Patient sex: M
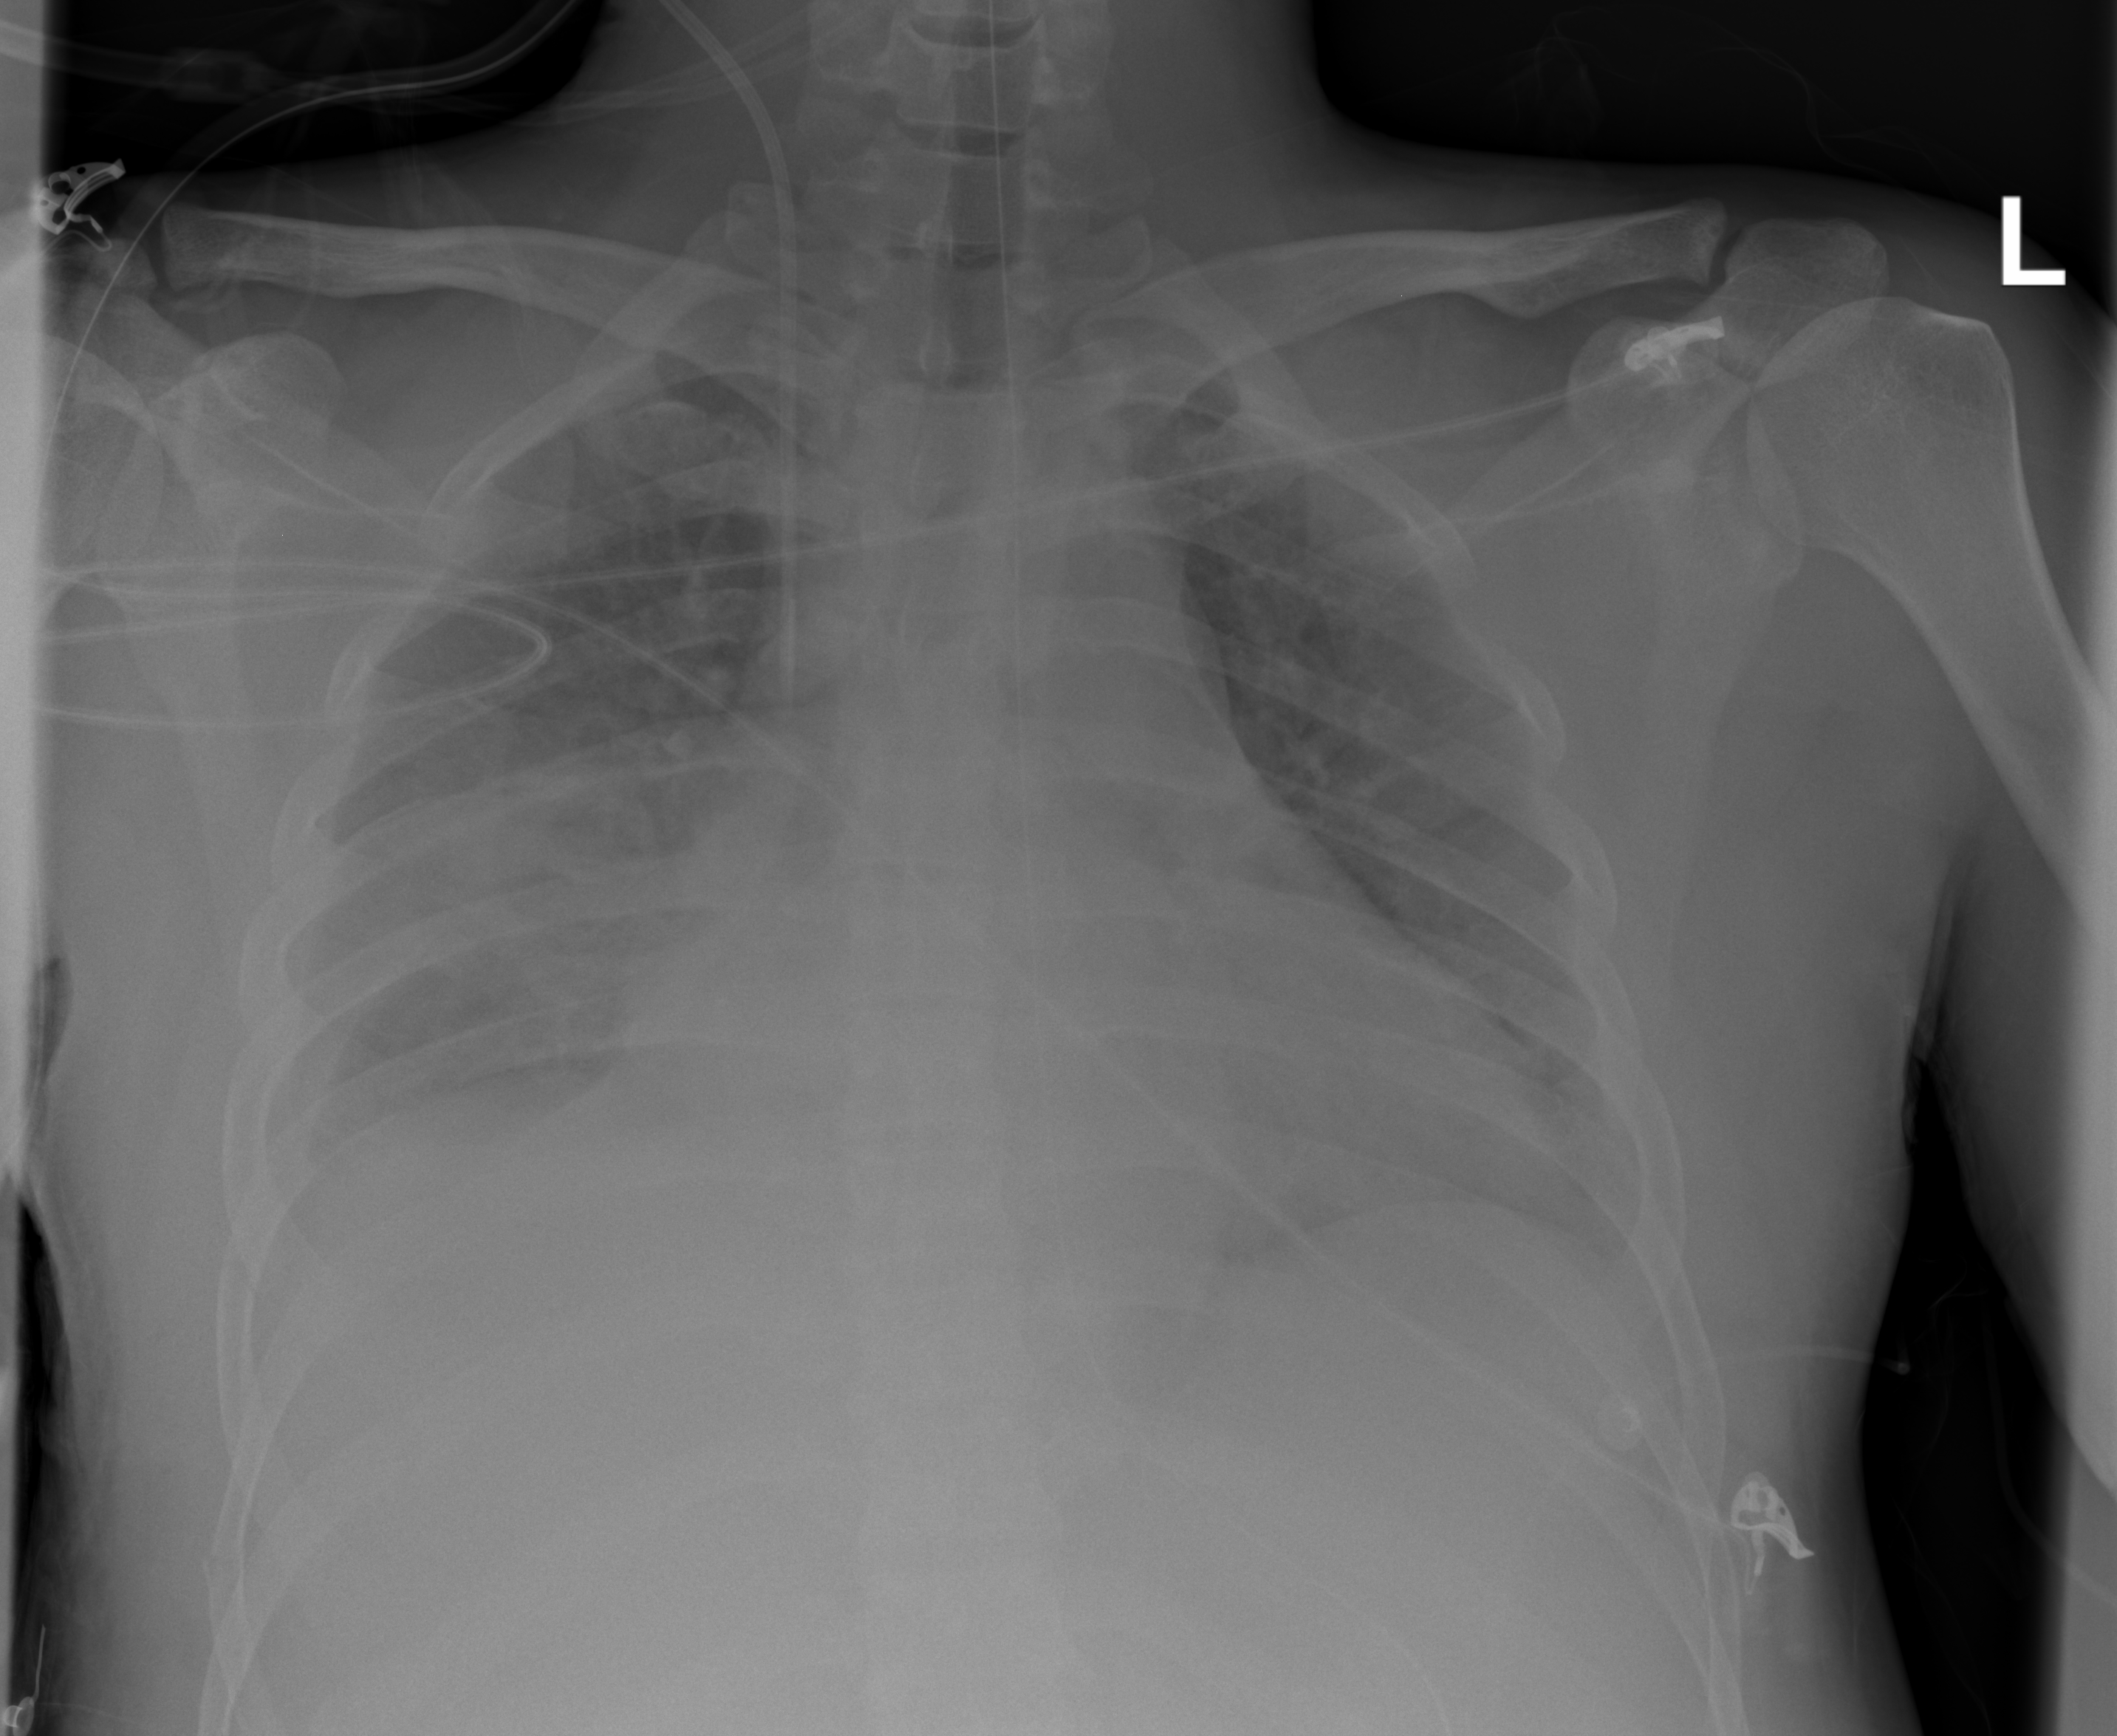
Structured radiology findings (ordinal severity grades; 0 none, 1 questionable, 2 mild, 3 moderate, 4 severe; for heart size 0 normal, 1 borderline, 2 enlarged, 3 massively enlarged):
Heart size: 2
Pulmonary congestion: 2
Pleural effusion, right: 2
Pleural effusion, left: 2
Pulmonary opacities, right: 2
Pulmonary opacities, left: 2
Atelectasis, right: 2
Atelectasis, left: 2